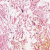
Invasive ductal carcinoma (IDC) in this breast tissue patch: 0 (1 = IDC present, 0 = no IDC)